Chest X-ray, PA view. Patient: 51 years old, sex M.
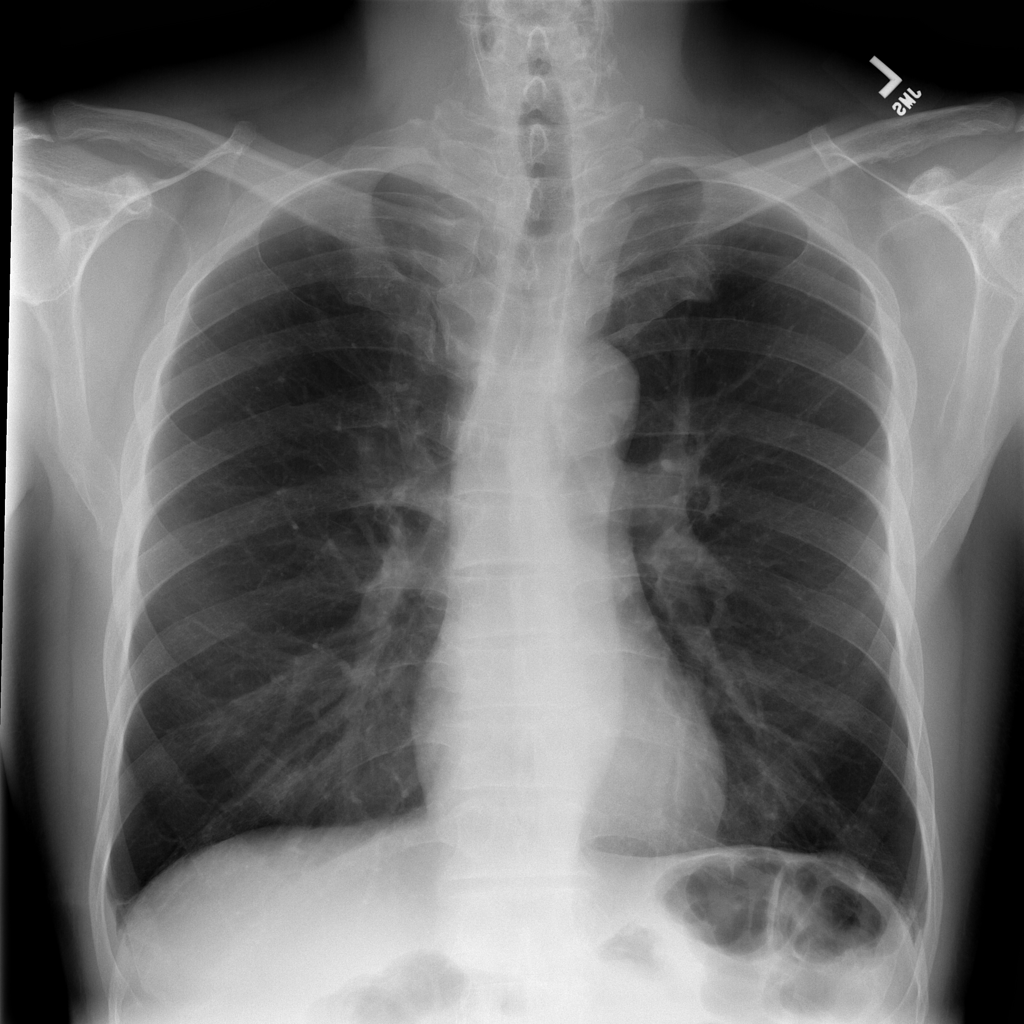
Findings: No Finding